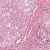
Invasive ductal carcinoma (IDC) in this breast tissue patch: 0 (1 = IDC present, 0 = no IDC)